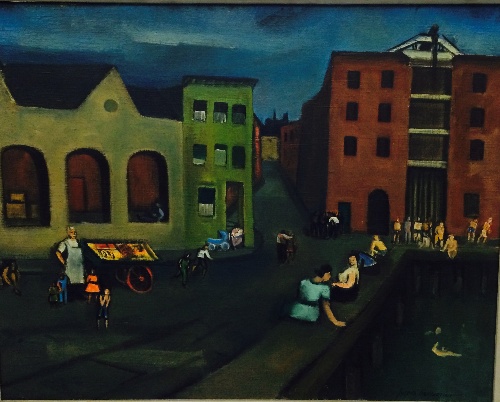
Title: Docks on Sunday
Artist: Joseph De Martini
Artist bio: American, Mobile, Alabama 1896–1984 Boston, Massachusetts
Date: ca. 1941
Object type: Painting
Classification: Paintings
Medium: Oil on canvas
Dimensions: 24 x 30 in. (61 x 76.2 cm)
Department: Modern and Contemporary Art
Credit line: Gift of New York City W. P. A., 1943
Accession year: 1943
Repository: Metropolitan Museum of Art, New York, NY
Tags: Buildings|Boys|Girls|Women